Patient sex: M
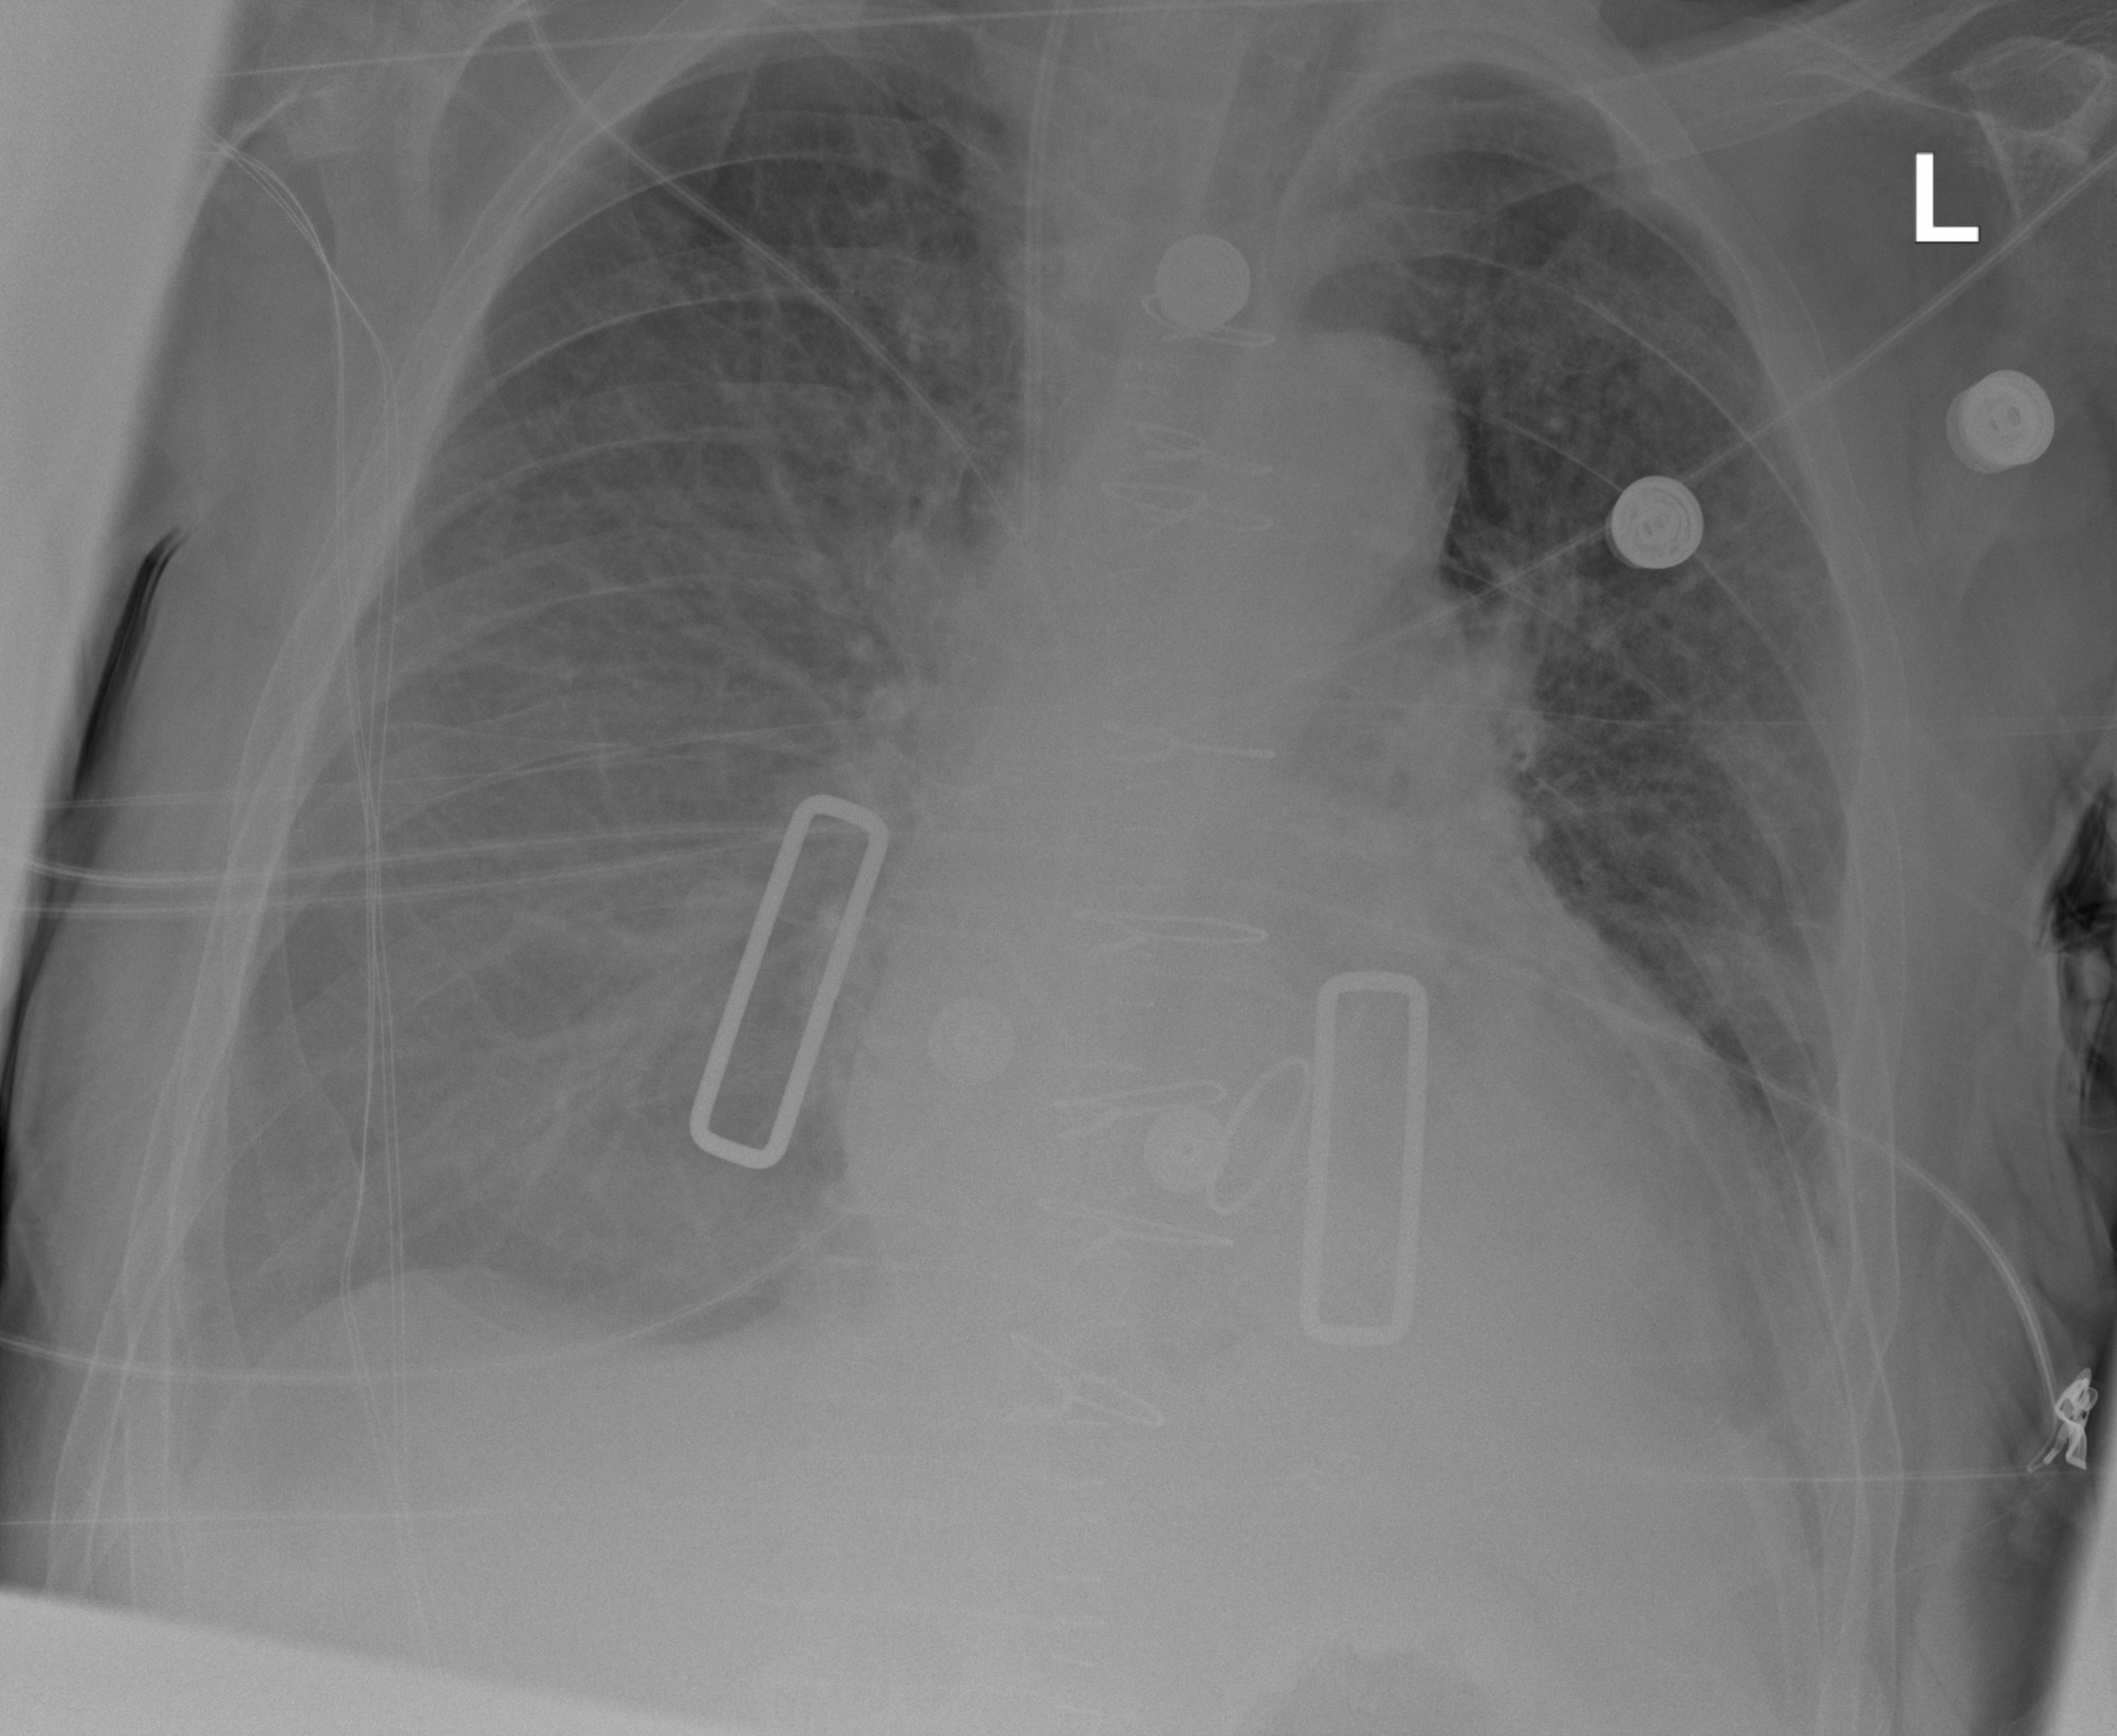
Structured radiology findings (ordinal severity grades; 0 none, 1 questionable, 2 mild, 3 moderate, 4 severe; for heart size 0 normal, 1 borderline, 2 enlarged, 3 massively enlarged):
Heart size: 2
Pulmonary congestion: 2
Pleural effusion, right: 2
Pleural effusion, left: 2
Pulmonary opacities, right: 0
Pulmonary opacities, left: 0
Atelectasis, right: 2
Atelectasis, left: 2